Question: I'm using <URL>, which is basically using jQuery Autocomplete,
references :
'''
<script src="http://ajax.googleapis.com/ajax/libs/jquery/1.6.2/jquery.min.js"></script>
<script src="http://ajax.googleapis.com/ajax/libs/jqueryui/1.8.14/jquery-ui.min.js"></script>
<script src="../../../Scripts/jquery.tagify.js" type="text/javascript"></script>
<link href="../../../Styles/jqueryTagify.css" rel="stylesheet" type="text/css" />
'''
Script :
'''
<script>
var myTextArea = $("#txtbox").tagify();
myTextArea.tagify('inputField').autocomplete({
source: function(request, response) {
$.ajax({
type: "POST",
url: "Demo.aspx/GetKeyword",
data: "{'match': '" + request.term + "'}",
dataType: "json",
contentType: "application/json",
success: function(data) {
response($.map(data, function(item) {
return {
label: item,
value: item,
}
}));
}
});
},
position: { of: myTextArea.tagify('containerDiv') },
close: function(event, ui) { myTextArea.tagify('add'); },
});
$('form').submit( function() {
var tagStr = $("#txtbox").tagify('serialize');
alert( "Got tags: " + tagStr );
return false;
});
</script>
'''
HTML is :
'''
<input type="text" id="txtbox" />
<input class="submit" type="submit" value="Get Values" />
'''
So when we clicked on submit button, we get tags value from here
> var tagStr = $("#txtbox").tagify('serialize');
and when I clicked on 'getvalues' the result like this

How could I get those values in the Code Behind in C#?
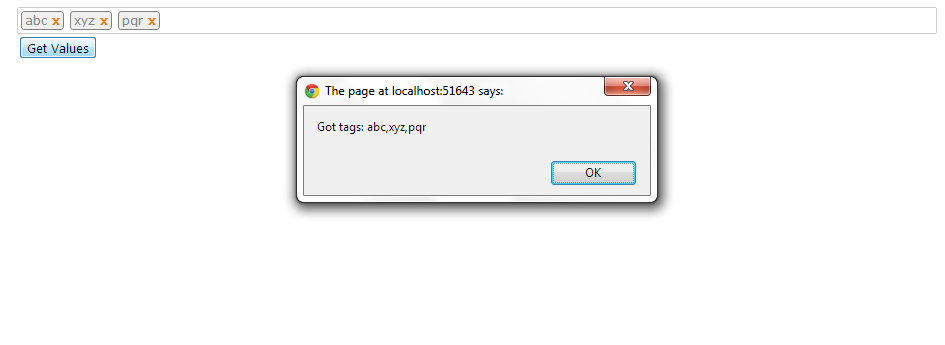
Answer: add a hidden field in html:
'''
<input id="hiddenTags" name="tags" type="hidden"/>
'''
and update submit js:
'''
$('form').submit( function() {
var tagStr = $("#txtbox").tagify('serialize');
alert( "Got tags: " + tagStr );
$('#hiddenTags').val(tagStr);
return false;
});
'''
now you can get tags in c#:
'''
string tags = Request.Form["tags"];
'''